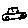
Label: car